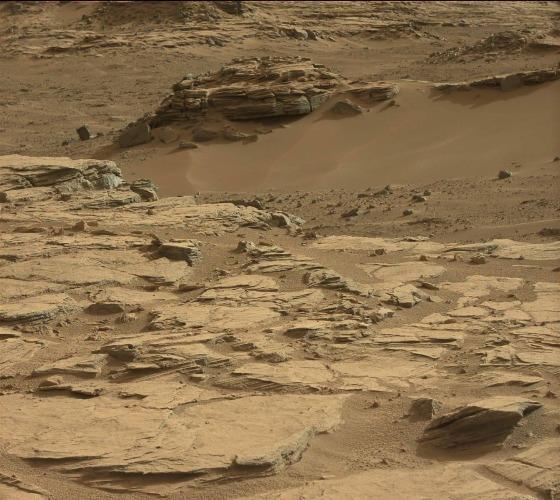
Terrain classes present: Bedrock, Gravel / Sand / Soil